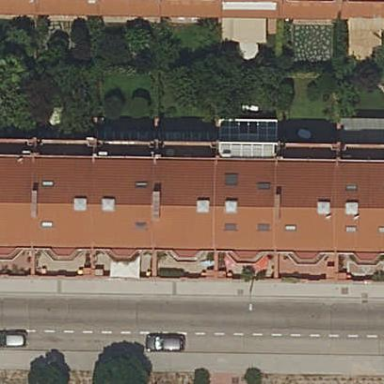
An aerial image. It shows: Terrace building.